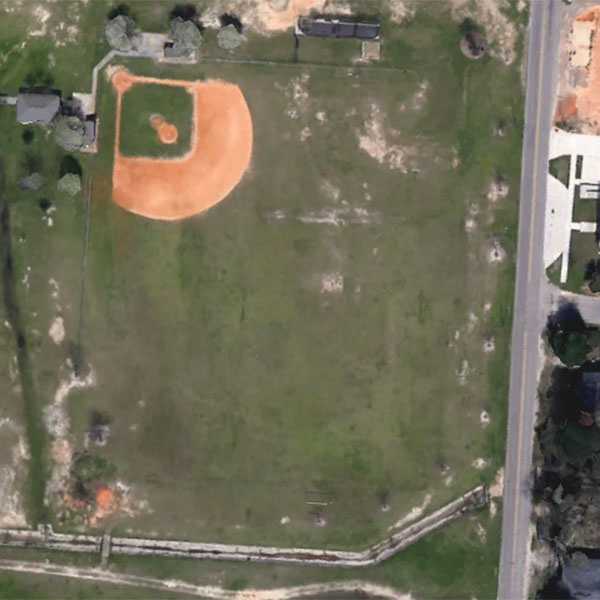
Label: BaseballField